Sex: M
Age: 74
Scanner: Avanto
Primary tumour origin: Ca Renis
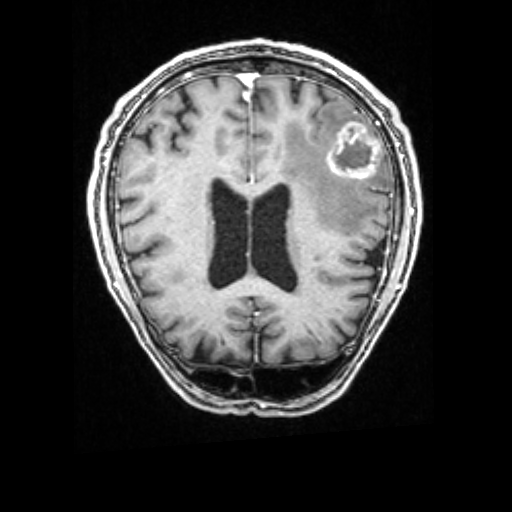
Segmented lesion volume (cc): 13.787
Number of lesion components: 1